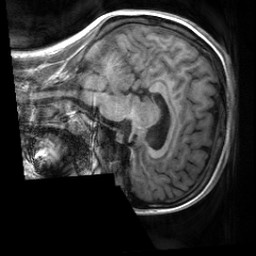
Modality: T1w
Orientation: sagittal
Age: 22
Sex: female
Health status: healthy
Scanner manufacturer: siemens
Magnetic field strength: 3 T
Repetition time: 2 s
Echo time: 0.00232 s